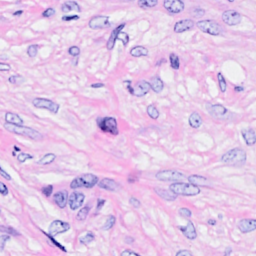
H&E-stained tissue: Breast